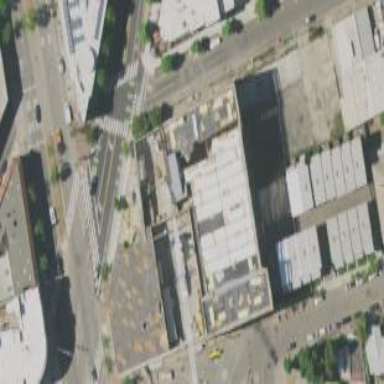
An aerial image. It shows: Part of building is shown in the image.